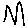
Label: zigzag